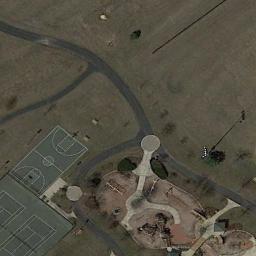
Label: basketball_court